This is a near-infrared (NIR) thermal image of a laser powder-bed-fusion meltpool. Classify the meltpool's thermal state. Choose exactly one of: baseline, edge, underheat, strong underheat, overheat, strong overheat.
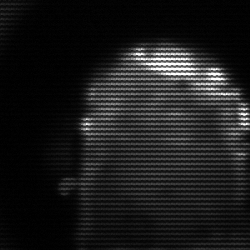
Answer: baseline